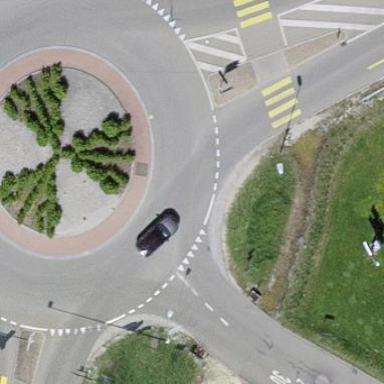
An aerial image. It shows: Primary highway with asphalt surface leading to roundabout.